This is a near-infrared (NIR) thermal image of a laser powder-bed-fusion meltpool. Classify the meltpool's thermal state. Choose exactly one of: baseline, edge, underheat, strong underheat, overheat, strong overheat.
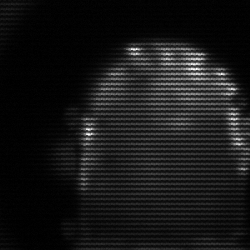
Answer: baseline